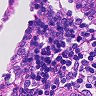
Metastatic tissue present: no